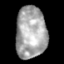
Tissue: skin
Cell type: Epithelial cells
Senescence score: 0.2385
Nuclear area (px): 1560
Mean DAPI intensity: 167.125